Question: I am drawing rectangle with 4 points as below figure (I also have angle of the rectangle). How to draw ellipse inside the rotated rectangle?

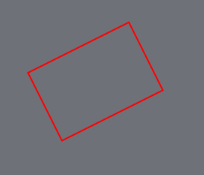
Answer: I would draw the rectangle (without rotation), then the ellipse (without rotation) and finally apply a rotation transformation to both of them. <URL>.